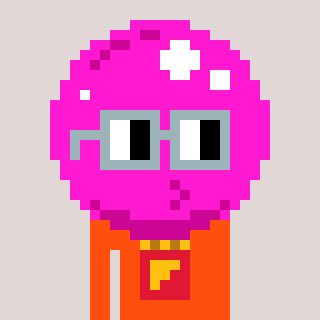
a pixel art character with square dark gray glasses, a bubblegum-shaped head and a orange-colored body on a warm background